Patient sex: M
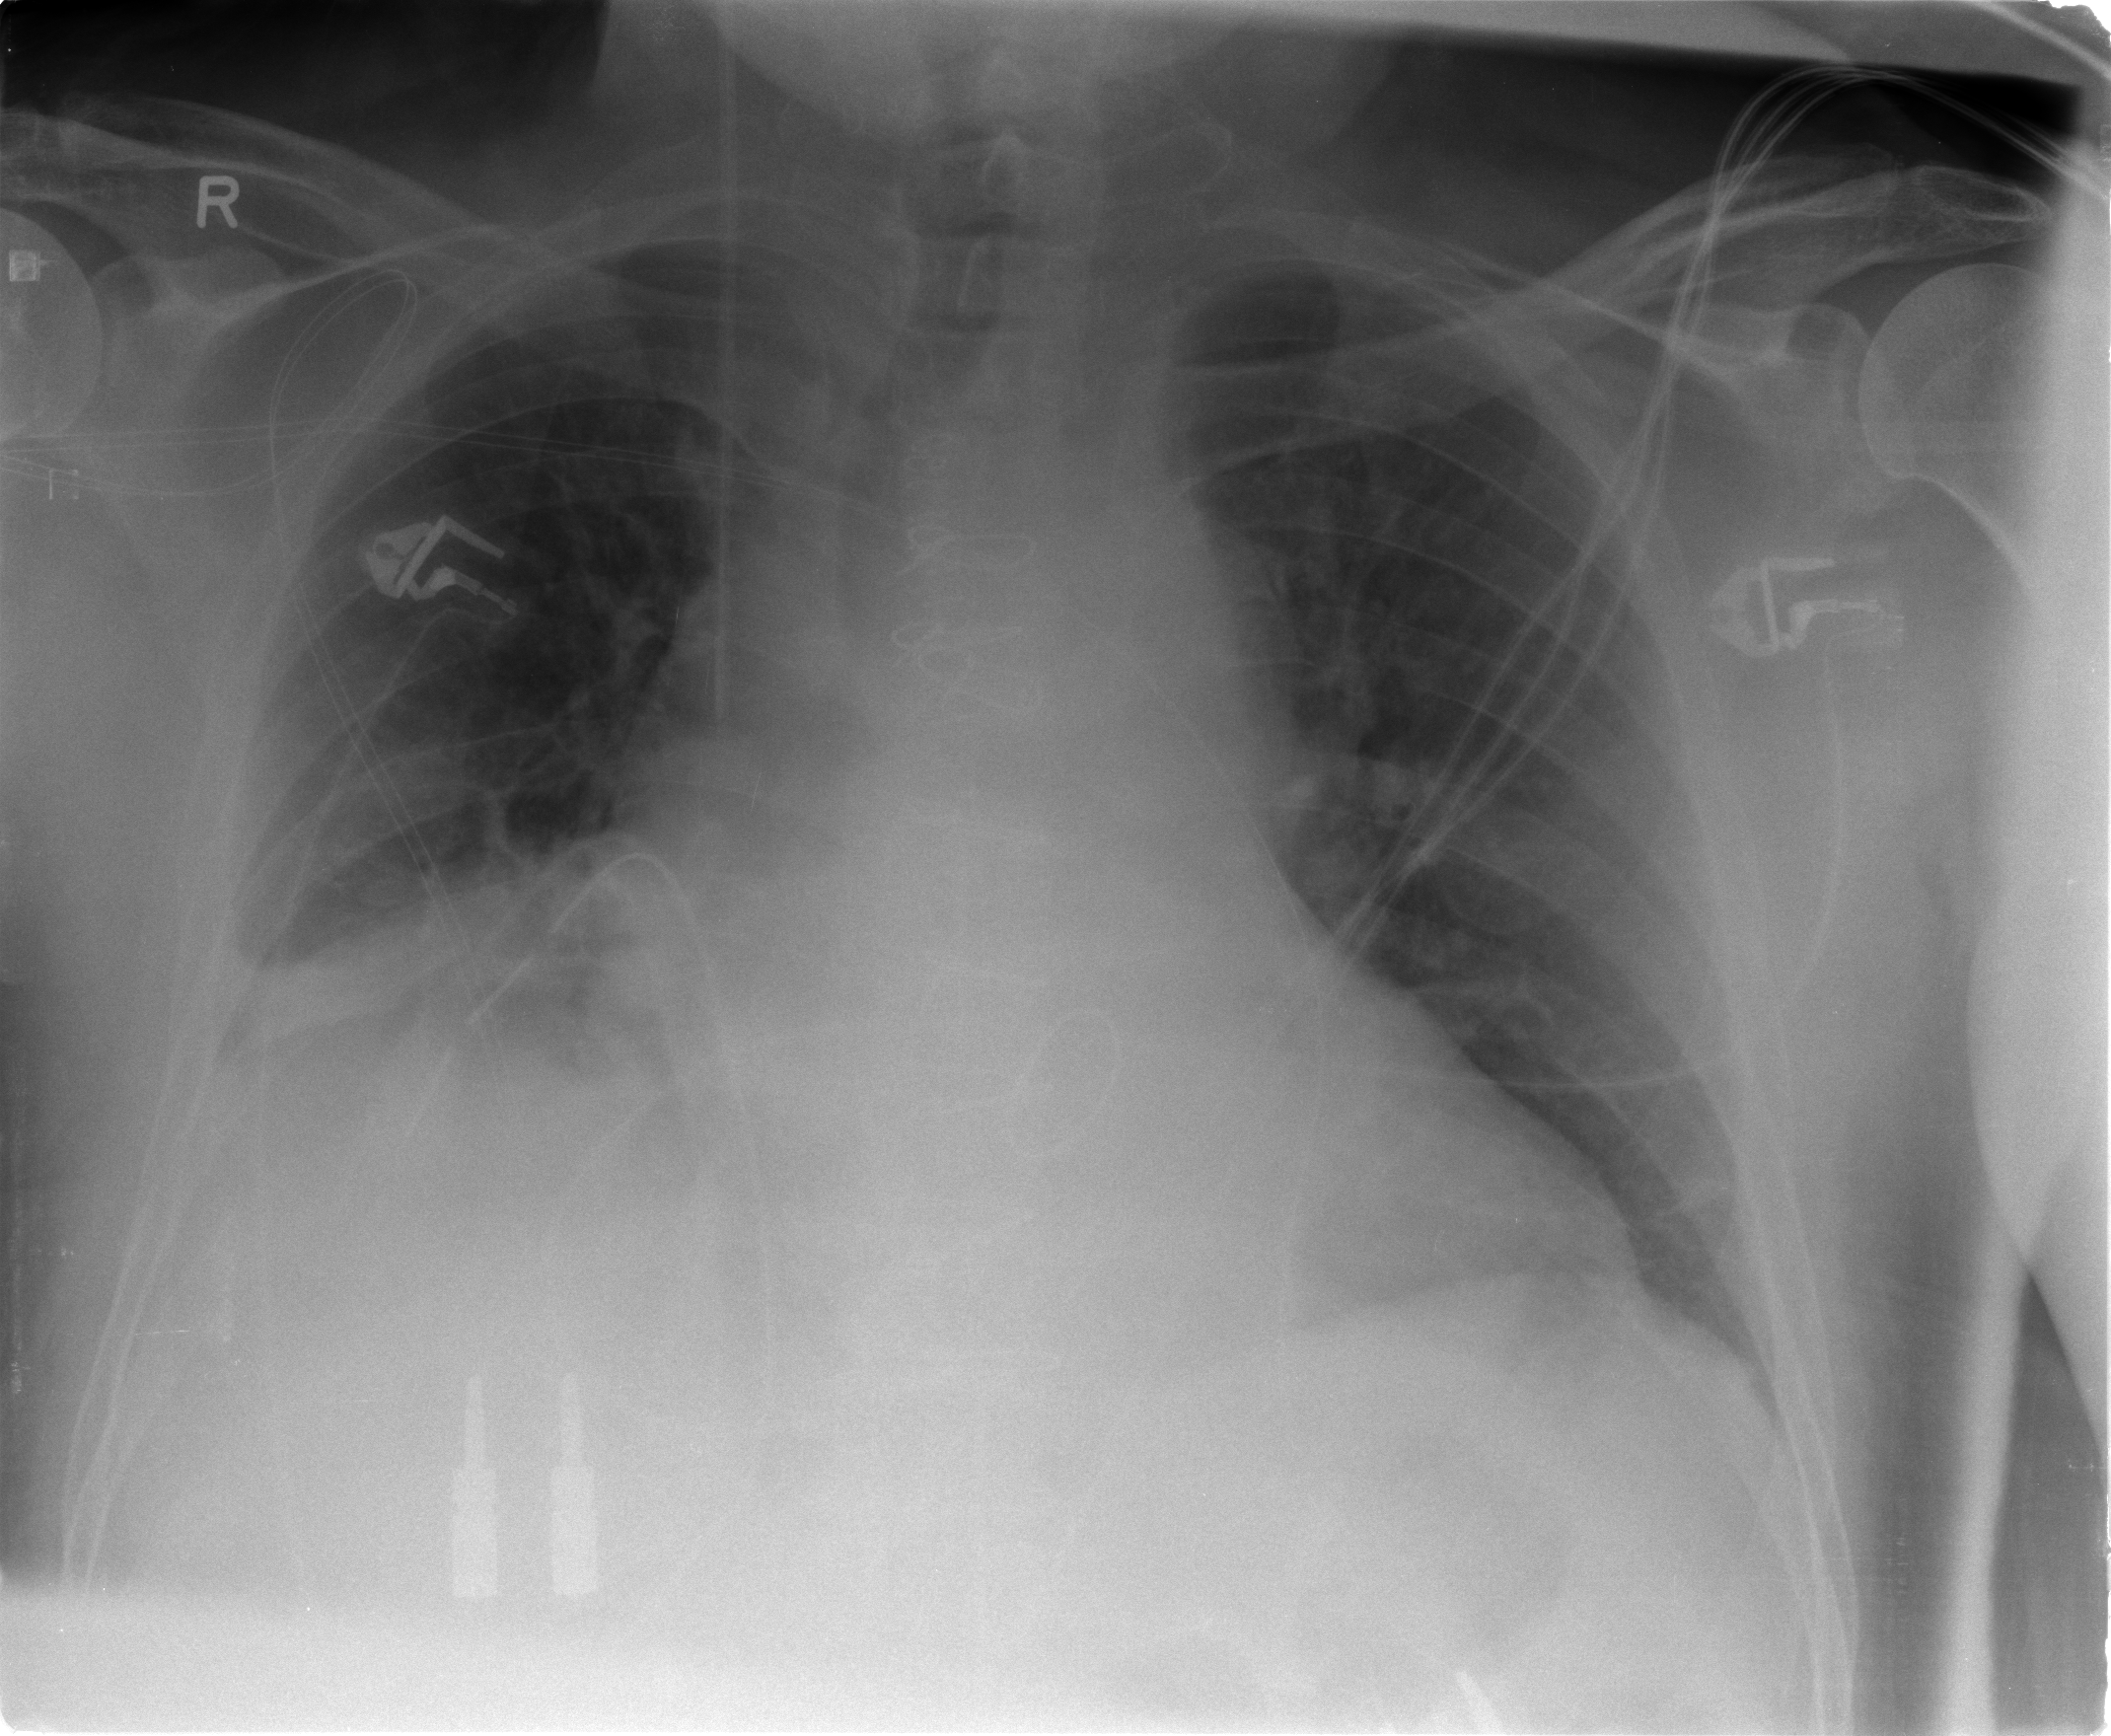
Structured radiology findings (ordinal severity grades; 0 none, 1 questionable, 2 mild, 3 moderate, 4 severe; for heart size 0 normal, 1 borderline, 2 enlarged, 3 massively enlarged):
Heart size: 2
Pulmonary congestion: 2
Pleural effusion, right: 2
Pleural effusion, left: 0
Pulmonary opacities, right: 0
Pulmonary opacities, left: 0
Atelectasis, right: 2
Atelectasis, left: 2